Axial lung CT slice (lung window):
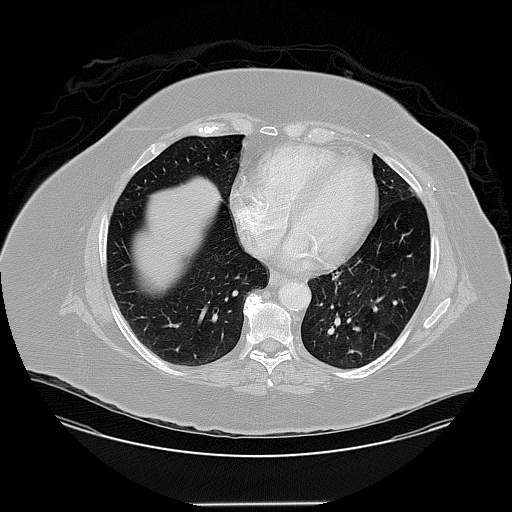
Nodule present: no